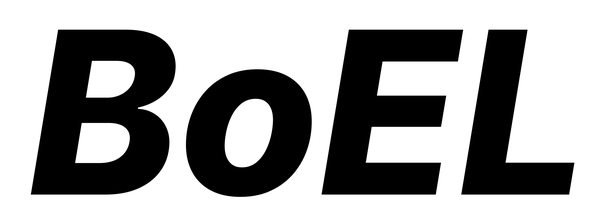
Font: Inter-Italic_ExtraBold_Italic